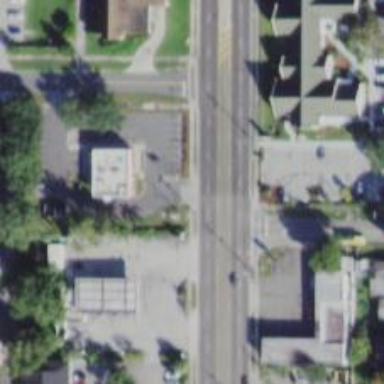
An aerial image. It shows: Unmarked crossing on the road.